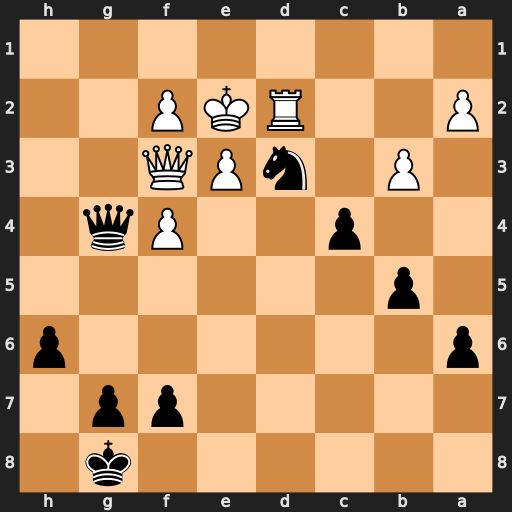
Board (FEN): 6k1/5pp1/p6p/1p6/2p2Pq1/1P1nPQ2/P2RKP2/8
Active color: b
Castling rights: -
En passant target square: -
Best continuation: Nc1+ Kd1 Qxf3+